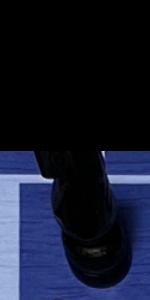
Label: Knight_Black